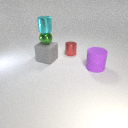
large gray rubber cube to the left of small red metal cylinder